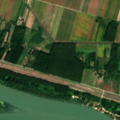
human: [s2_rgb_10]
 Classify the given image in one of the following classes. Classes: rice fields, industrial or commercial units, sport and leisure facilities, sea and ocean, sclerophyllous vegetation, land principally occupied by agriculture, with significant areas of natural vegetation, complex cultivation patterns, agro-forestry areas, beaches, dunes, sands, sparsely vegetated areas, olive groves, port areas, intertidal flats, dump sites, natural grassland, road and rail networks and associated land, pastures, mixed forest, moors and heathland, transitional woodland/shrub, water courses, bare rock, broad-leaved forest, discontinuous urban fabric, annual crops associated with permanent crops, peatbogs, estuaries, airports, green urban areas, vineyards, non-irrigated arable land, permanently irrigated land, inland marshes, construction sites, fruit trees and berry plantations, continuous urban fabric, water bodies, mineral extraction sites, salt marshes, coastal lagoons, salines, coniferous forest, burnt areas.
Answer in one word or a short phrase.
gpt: non-irrigated arable land, land principally occupied by agriculture, with significant areas of natural vegetation, inland marshes, water courses